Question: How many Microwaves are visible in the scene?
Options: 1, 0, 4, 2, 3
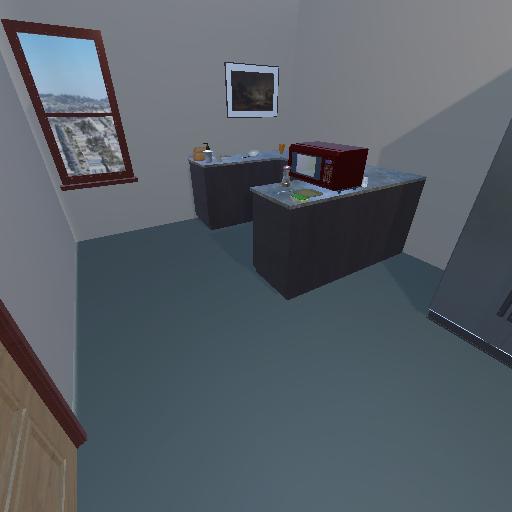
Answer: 1